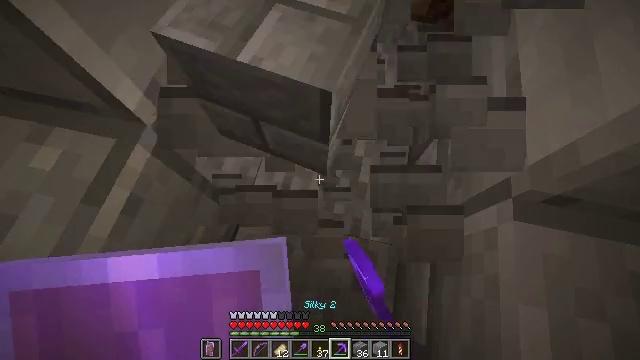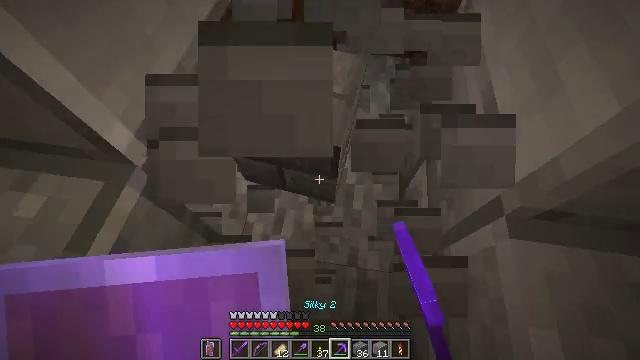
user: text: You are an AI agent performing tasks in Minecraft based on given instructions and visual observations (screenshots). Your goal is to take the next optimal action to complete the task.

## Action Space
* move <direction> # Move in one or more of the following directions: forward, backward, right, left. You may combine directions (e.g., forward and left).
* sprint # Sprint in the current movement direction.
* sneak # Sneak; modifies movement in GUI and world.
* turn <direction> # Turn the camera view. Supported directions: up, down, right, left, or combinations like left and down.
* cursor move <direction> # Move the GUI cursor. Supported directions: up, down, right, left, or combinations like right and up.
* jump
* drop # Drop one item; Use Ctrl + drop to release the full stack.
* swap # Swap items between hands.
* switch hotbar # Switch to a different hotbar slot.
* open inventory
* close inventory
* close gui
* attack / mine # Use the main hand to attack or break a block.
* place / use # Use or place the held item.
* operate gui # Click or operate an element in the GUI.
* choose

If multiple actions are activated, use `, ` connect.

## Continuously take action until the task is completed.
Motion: motion action
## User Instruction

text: Collect the stone bricks by mining.
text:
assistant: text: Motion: turn right and up
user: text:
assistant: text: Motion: no_op